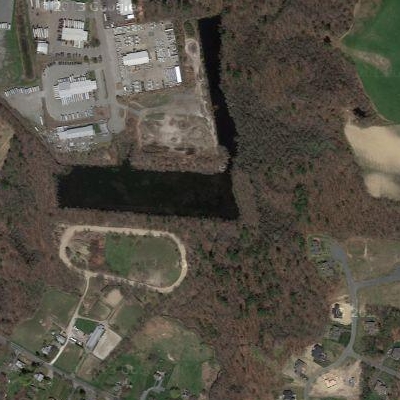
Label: dRiverLake